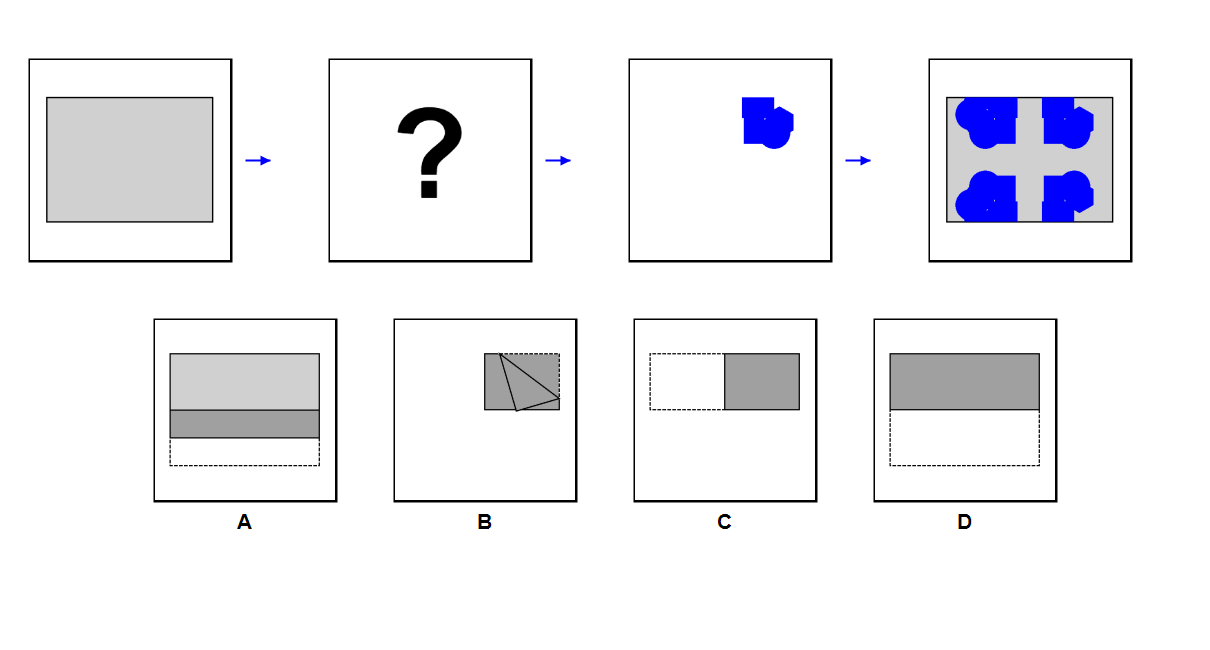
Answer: A